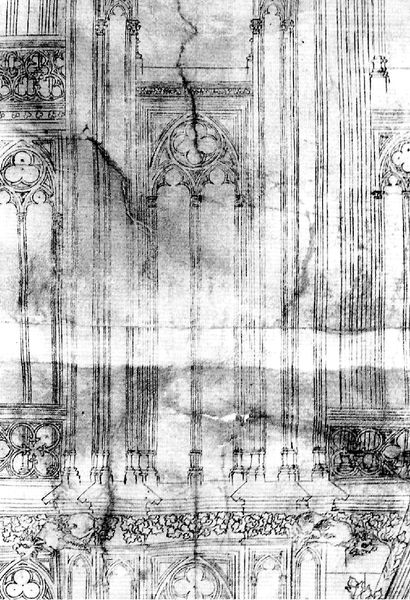
Titel: Mittelalterlicher Fassadenplan (Plan F) des Kölner Doms
Institution: Köln, Dombauarchiv
Schlagwörter: weiß, fenster, grau, pfeiler, schwarz, skizze, säule, säulen, zeichnung, hochformat, alt, architektur, barock, lang, bild, brüstung, kirche, stehend, gotik, fassade, studie, linien, white, window, black, ornamente, verzierung, stuck, hoch, tor, bögen, höhe, balustrade, schwarzweiss, altar, hauptschiff, kapitelle, kathedrale, pergament, rosette, spitzbogen, spitzbögen, rundbögen, building, plan, gothik, gothisch, verzierungen, masswerk, riss, aufriss, fensteröffnung, vierpass, dreipass, zecihnung, zerissen, architekturstudie, katedrale, dreiblatt, tör, shcwarzweiss, dekoratorisch